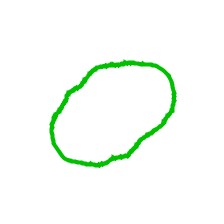
Shape: circle